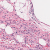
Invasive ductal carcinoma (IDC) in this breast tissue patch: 1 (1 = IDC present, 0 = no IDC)